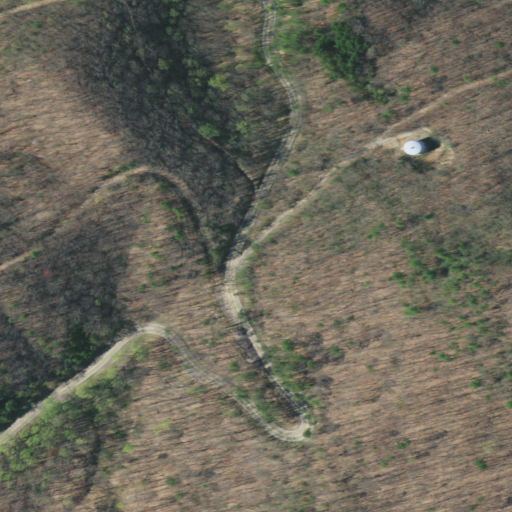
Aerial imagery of gap in Tennessee named Stone Mountain Gap containing deciduous forest, open development, low intensity development, mixed forest, and medium intensity development